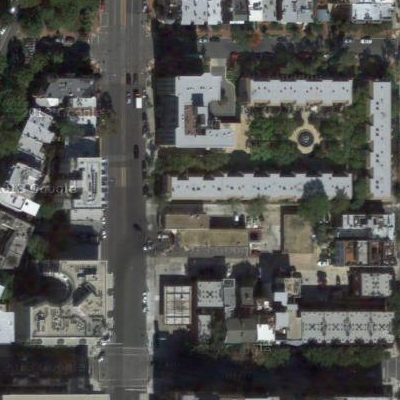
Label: cIndustry